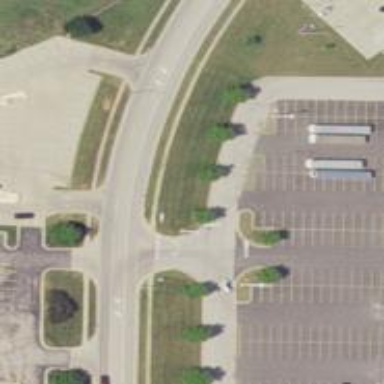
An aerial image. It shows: Solid stop line on the road.